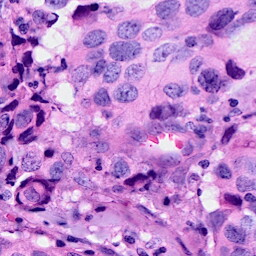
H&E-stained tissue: Breast